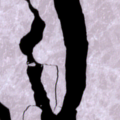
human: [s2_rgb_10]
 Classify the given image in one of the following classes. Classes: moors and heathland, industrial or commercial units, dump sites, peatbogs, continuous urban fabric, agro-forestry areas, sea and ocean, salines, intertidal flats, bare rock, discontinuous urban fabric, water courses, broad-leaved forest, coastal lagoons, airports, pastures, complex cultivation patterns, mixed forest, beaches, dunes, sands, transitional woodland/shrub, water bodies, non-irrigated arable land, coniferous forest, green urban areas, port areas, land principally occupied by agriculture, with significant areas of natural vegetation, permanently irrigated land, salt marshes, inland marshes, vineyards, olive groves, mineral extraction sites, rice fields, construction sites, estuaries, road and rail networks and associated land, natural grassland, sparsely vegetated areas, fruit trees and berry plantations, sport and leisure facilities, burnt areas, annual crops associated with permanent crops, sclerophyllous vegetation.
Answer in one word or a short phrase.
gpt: sea and ocean